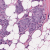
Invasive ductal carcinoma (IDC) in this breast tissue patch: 1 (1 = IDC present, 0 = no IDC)